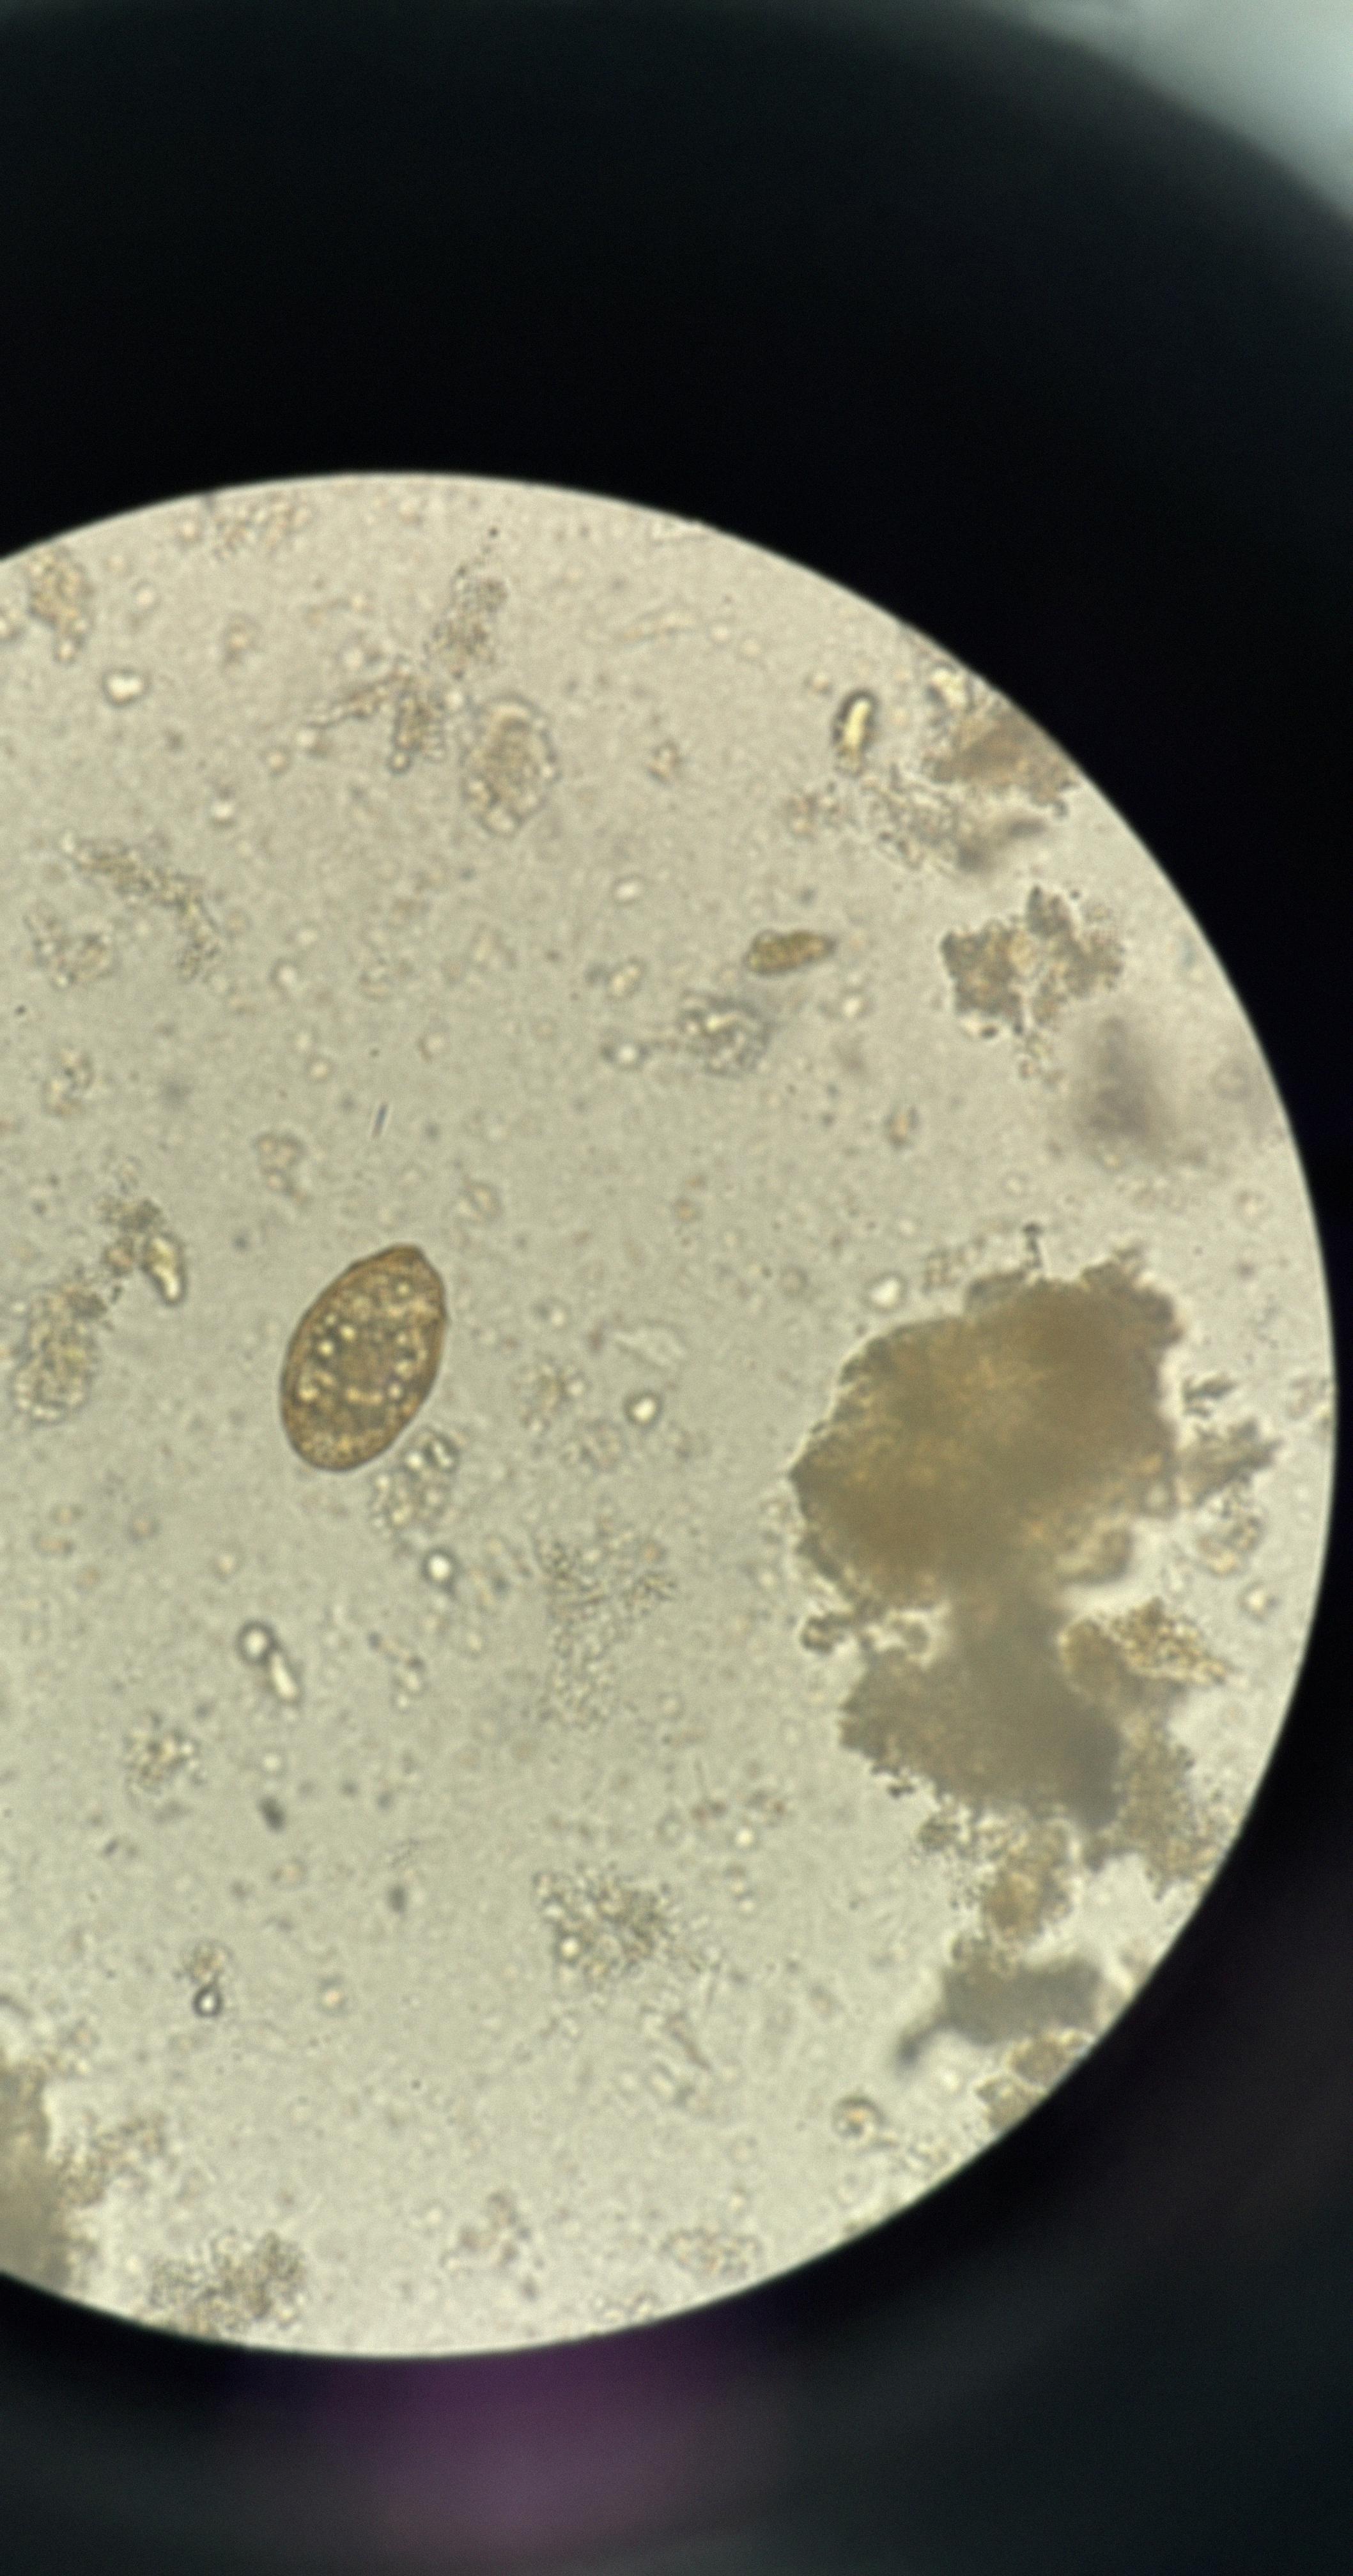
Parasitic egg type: Ascaris lumbricoides